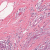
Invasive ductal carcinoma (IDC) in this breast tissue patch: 1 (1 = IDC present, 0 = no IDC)